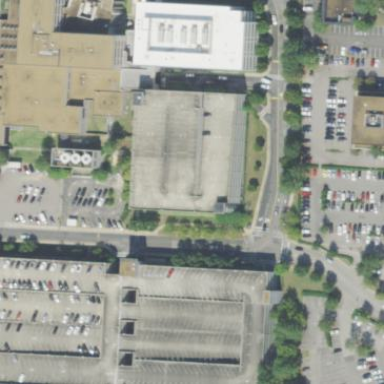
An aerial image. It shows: Multi-storey parking building.